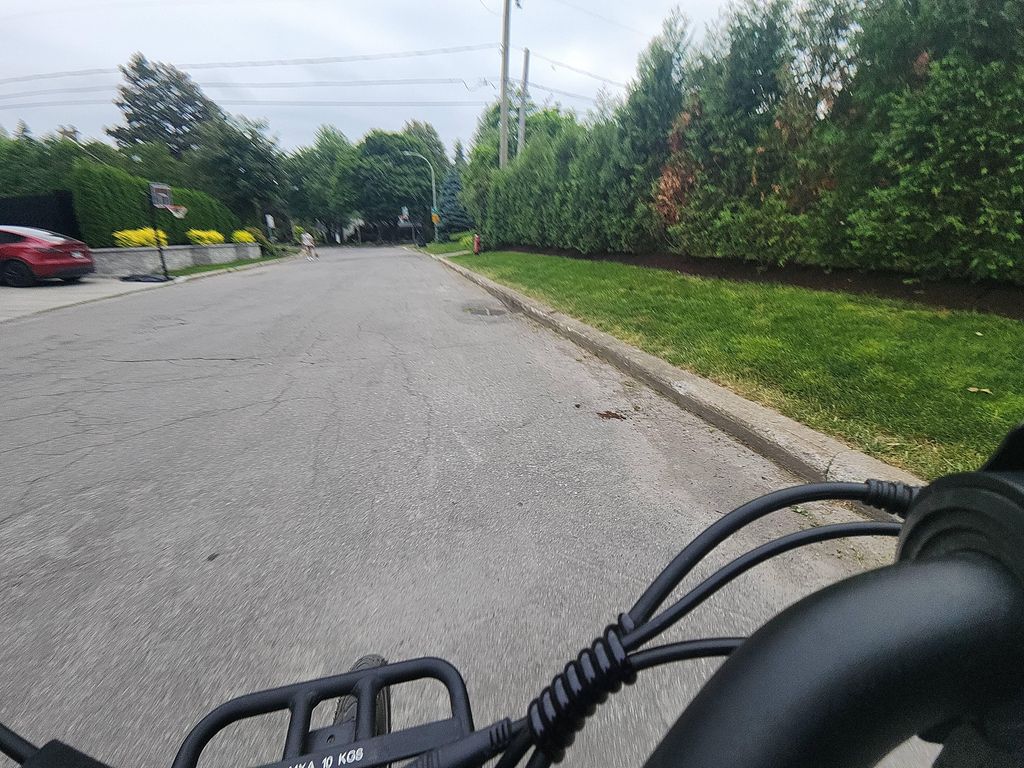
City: montreal